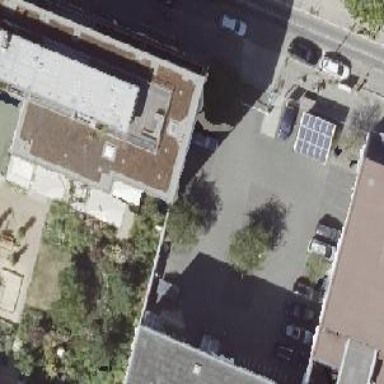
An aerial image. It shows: Museum.